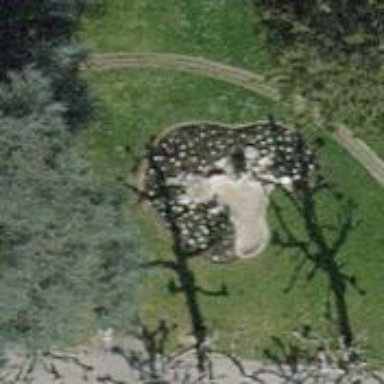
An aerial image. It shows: Fountain.